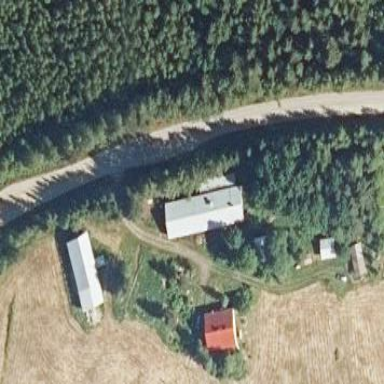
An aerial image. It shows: Farmyard area.